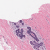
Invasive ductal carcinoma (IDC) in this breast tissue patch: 0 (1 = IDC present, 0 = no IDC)